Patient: sex F, age 78
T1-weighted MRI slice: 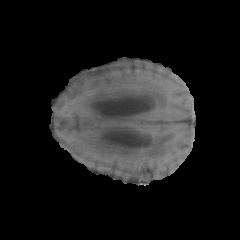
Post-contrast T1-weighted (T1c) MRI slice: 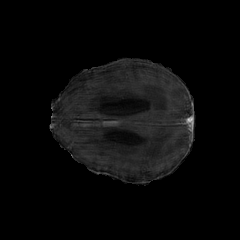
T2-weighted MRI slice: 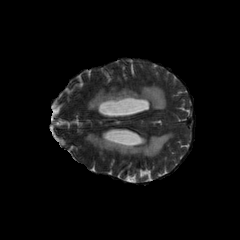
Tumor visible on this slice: no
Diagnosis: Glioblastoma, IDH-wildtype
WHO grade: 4